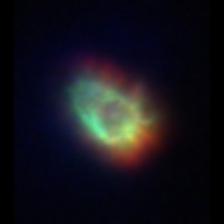
Taxon: Ciliates
Group: Other